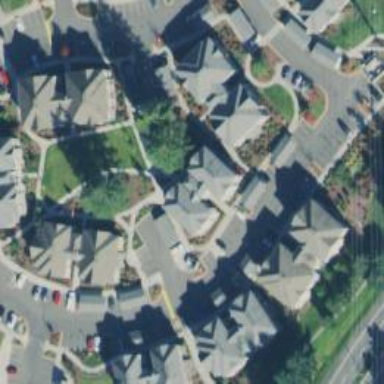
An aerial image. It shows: Living street.